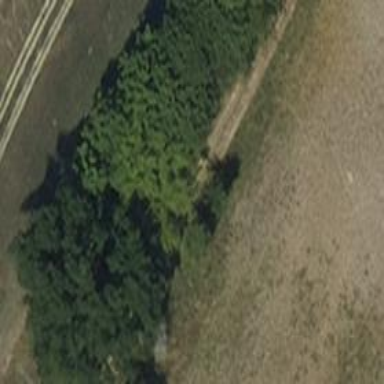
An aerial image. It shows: Row of deciduous broadleaved trees.